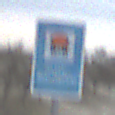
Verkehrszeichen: Wasserschutzgebiet
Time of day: MorningAfternoon
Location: Outdoor (Suburban)
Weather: Overcast
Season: NotSpecified
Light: Natural